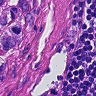
Metastatic tissue present: yes